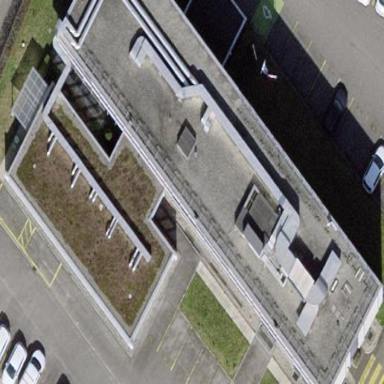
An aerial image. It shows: Office building.